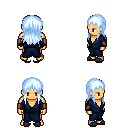
a pixel art fantasy rpg character, male body template, human, tanned skin, blue robe, metal pants, white cyan unkempt hairstyle, leather bracers, gray slippers, four views (front, back, left, right), 2x2 character sprite sheet, small pixel art, hard edges, no anti-aliasing